Question: I am having issues configuring a MongoDB database inside a Luminus project. This should be pretty straightforward given the lein templates: <URL>. Typing 'lein new luminus <name> +mongodb' will give you a default mongoDB setup which is the file: 'src/app-name/db/core.clj' To run the server, type 'lein ring server' which should open a web browser and point it to 'localhost:3000' by default.
A default home page will be displayed, and for me, it tells me that "MongoDB configuration is Required." It tells me that I can configure it in the same file: 'src/app-name/db/core.clj.' I have tried a number of different things, but what I am currently trying and what makes the most sense to me is the following:
'''
(defonce coll "collection-name")
(defonce db (let [uri "mongodb://127.0.0.1/db-name"
{:keys [conn db]} (mg/connect-via-uri uri)]
db))
'''
Unfortunately, when I connect my browser, I still get the same "MongoDB configuration is Required" message. I have also tried using CURL and various HTTP routes defined in my application that access the database without success. What is odd though, is that this works in the REPL.
To be more clear, here is the example in the REPL:
'''
clj-project-name.db.core> (get-replies 2)
["mew-mew" [1.0 "hello"]]
'''
In the code I have the following pieces:
'''
(ns clj-project-name.routes.home
(:require [compojure.core :refer :all]
[clj-project-name.layout :as layout]
[clj-project-name.util :as util]
[clj-project-name.db.core :as project-db]))
(defn get-replies [id] (mc/distinct db coll "replies" {:_id id}))
(GET "/user" [id] (user-page id)) ; defined in home-routes inside namespace clj-project-name.routes.home
(defn user-page [& [id]] ;defined inside namespace clj-project-name.routes.home
(layout/render "user.html"
{:id id
:replies (projectl-db/get-replies id)}))
<h1>User {{id}}'s page</h1> ; part of the HTML template
<p> <b>Replies:</b> {{replies}} </p>
'''
Here is the page loaded in the browser:

As we can see, the 'replies' list is empty, when it should be '["mew-mew" [1.0 "hello"]]' as we saw in the REPL.
Another oddity is that just when the browser is loaded after typing 'lein ring server' I can see the following output from 'mongodb' in the terminal:
'''
2014-12-02T21:16:57.<PHONE> [initandlisten] connection accepted from 127.0.0.1:38854 #28 (5 connections now open).
'''
What else can I do to get connected to MongoDB? Thanks for your help.
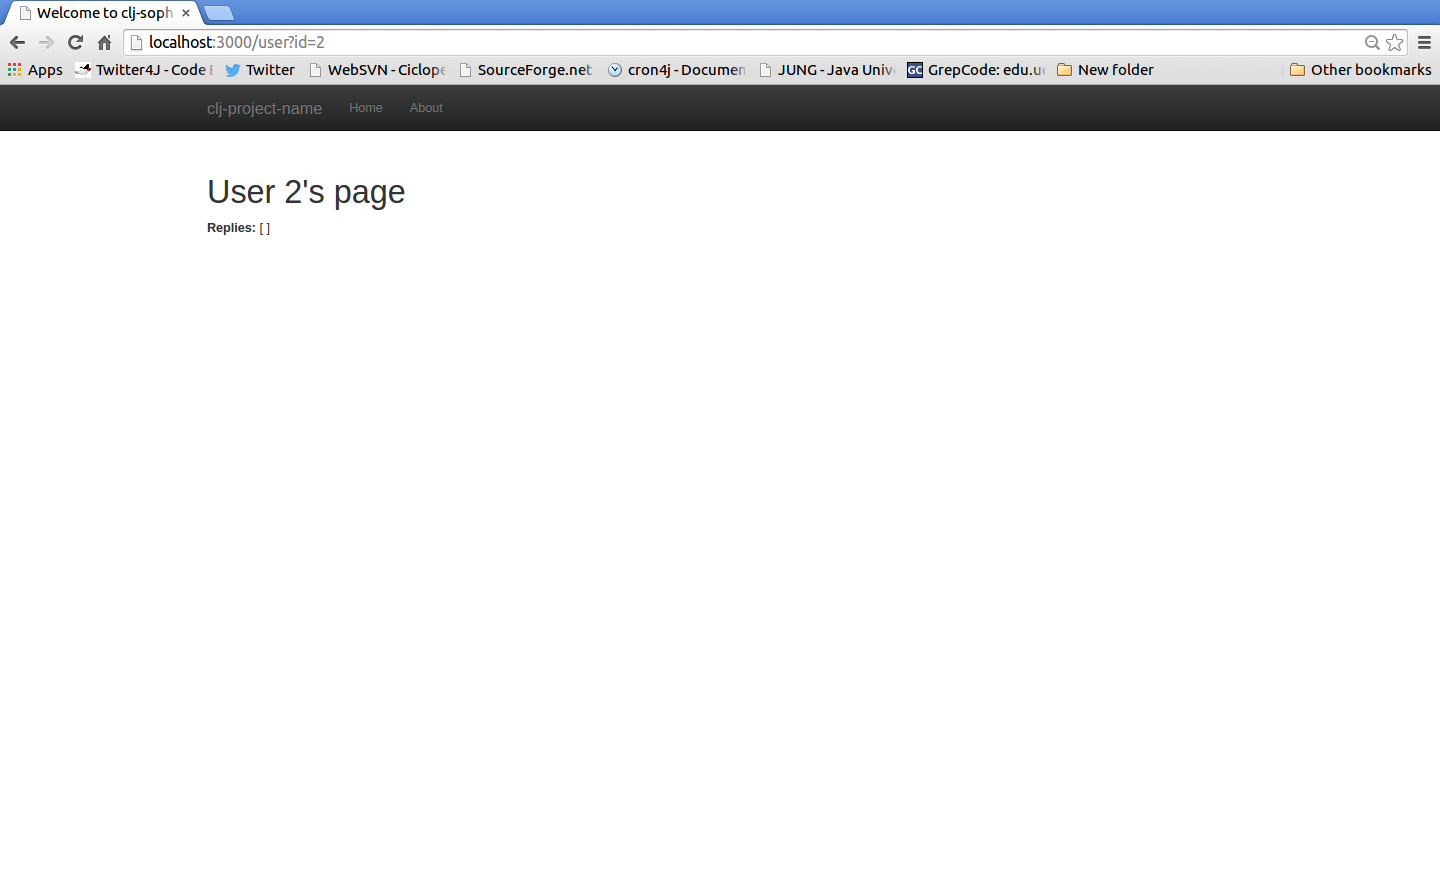
Answer: I followed your steps and created new Luminus project using luminus template.
I also studied generated code an found, that default home page is 100% static. So, it shows 'MongoDB Configuration is Required' regardless of whether it actually configured or not:
'''
(defn home-page []
(layout/render
"home.html" {:content (util/md->html "/md/docs.md")}))
'''
In other words, it just renders 'resources/public/md/docs.md' into '.html' and shows it, always the same html page.
As for your configuration, it's absolutely fine.
As for your 'user.html' page, the actual problem is that 'id' in 'user-page' route is a string, while '_id' in your database is a number. So, instead of '(get-replies 2)' you're calling '(get-replies "2")'. Try using stringified '_id's, or parse incoming 'id's with <URL> or 'Long/parseLong' first:
'''
(defn user-page [& [id]]
(layout/render "user.html"
{:id id
:replies (-> id
Long/parseLong ; throws NumberFormatException
project-db/get-replies)}))
'''
I would recommend using stringified '_id's, because it's easier and safer than parsing strings into numbers.